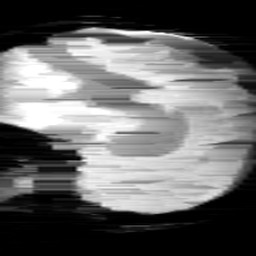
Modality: minIP
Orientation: sagittal
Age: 12
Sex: female
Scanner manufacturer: siemens
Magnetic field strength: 3 T
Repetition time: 0.027 s
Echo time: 0.02 s